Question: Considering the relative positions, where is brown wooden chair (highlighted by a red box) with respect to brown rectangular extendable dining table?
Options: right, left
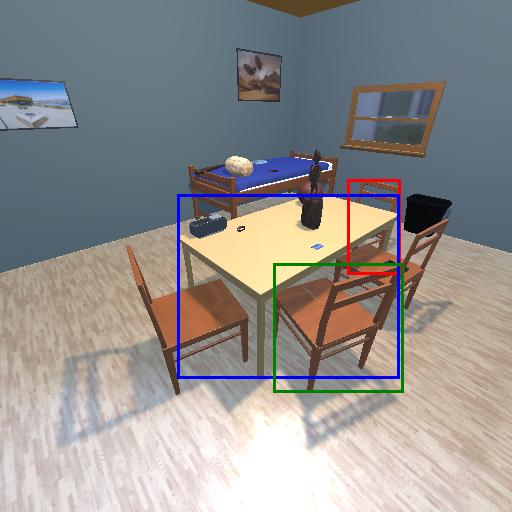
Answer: right